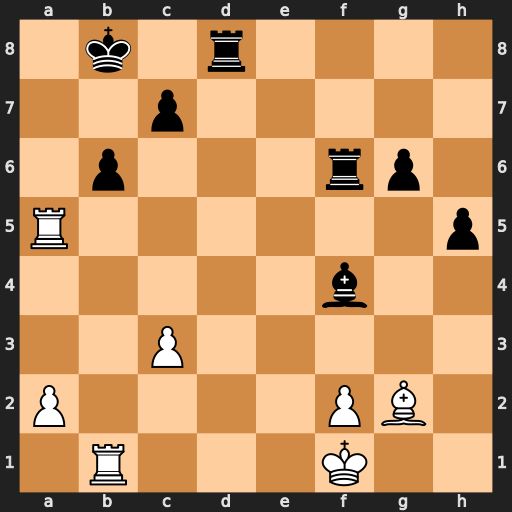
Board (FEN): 1k1r4/2p5/1p3rp1/R6p/5b2/2P5/P4PB1/1R3K2
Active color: w
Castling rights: -
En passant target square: -
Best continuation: Ra8#